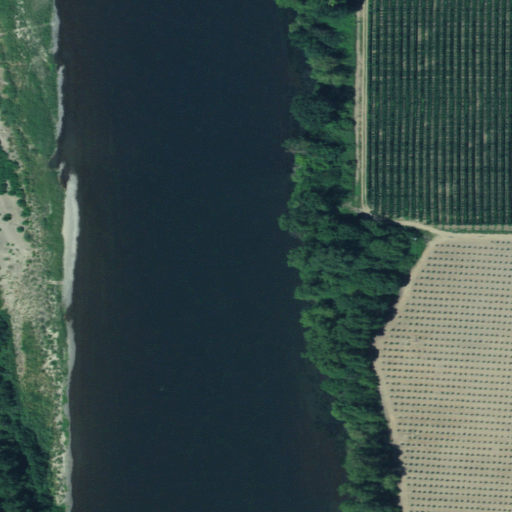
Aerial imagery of island in Oregon named Coffee Island containing open water, cultivated crops, pasture, shrub, grassland, herbaceous wetlands, and woody wetlands